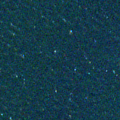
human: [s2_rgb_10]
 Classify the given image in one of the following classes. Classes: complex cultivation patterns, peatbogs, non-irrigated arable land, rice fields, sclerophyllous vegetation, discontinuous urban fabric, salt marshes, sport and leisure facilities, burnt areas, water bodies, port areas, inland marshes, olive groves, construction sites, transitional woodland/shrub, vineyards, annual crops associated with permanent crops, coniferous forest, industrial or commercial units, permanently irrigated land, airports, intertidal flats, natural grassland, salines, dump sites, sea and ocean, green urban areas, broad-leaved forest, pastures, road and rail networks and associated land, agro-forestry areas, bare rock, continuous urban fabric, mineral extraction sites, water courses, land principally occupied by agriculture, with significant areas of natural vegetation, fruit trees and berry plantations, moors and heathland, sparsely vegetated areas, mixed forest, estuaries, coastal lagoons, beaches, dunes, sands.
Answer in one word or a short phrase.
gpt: sea and ocean